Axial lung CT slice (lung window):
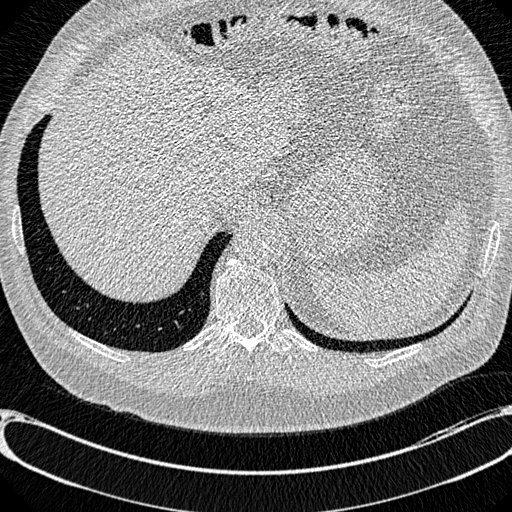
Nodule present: no